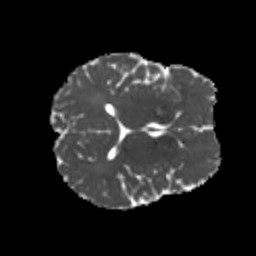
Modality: MD
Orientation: axial
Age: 23
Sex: male
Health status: healthy
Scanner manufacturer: philips
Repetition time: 7.388 s
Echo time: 0.08599 s